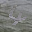
Label: 4